Interaction volume radius: 5 \u00c5
Interaction volume height: 10 \u00c5
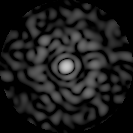
Disorder parameter: 0.8491